Question: I'm trying to use the 'signature' option instead of 'certificate' and I don't see the option.

Where can I find the signature?
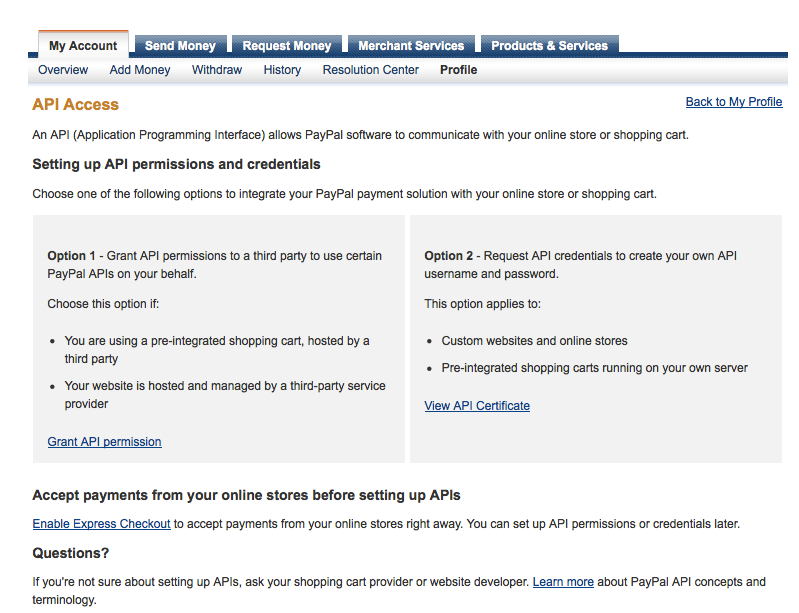
Answer: Found it. I had to revoke the certificate to get this to happen. You can apparently have one or the other.